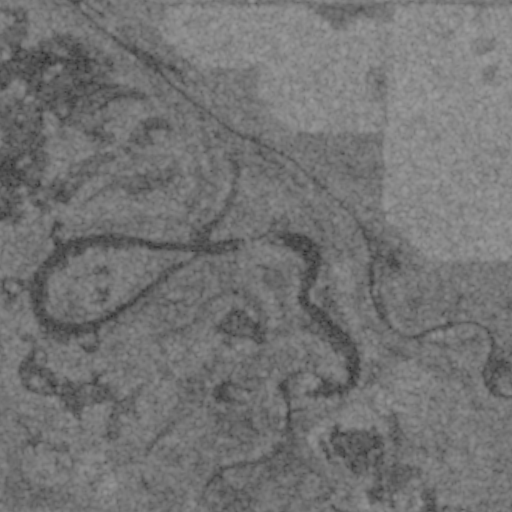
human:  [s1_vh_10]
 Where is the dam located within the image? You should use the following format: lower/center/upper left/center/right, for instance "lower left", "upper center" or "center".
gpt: The dam is located in the lower right of the image.
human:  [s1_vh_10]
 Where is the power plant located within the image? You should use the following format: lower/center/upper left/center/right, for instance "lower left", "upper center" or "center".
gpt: There is no power plant in the image.

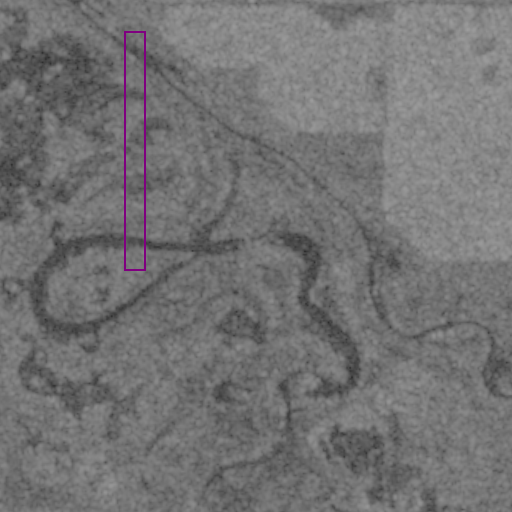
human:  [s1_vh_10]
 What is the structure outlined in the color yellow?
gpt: There is no yellow outline.
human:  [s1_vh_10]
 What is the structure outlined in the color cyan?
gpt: There is no structure outlined in cyan.